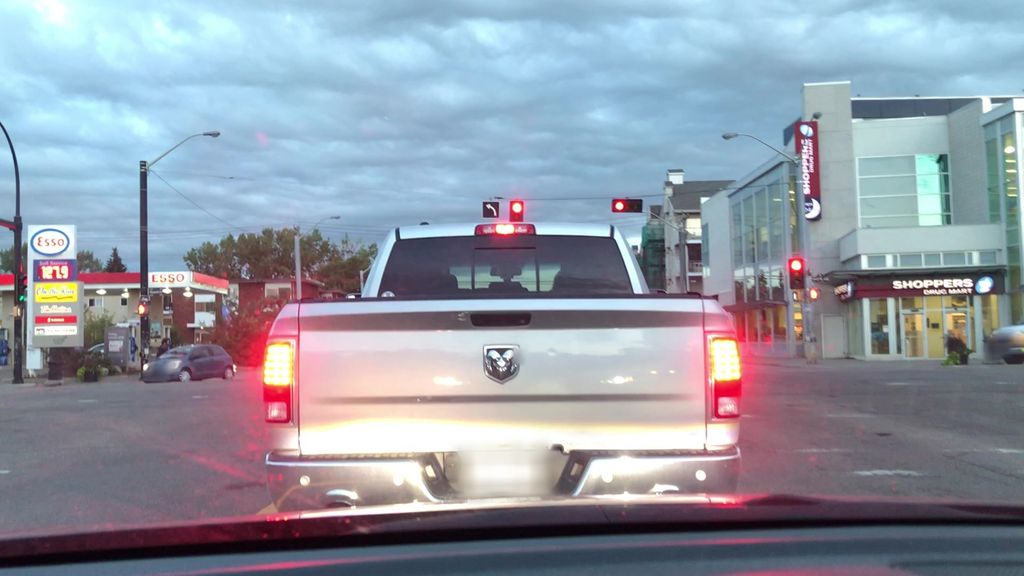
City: edmonton